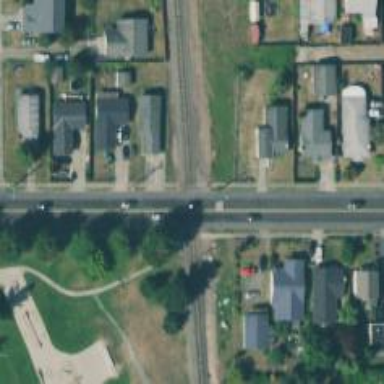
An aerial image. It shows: Railway crossing.